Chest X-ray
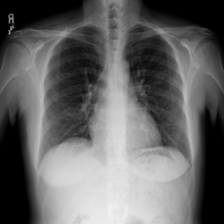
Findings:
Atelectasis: negative
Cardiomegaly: negative
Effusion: positive
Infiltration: negative
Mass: negative
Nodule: negative
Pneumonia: negative
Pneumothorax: negative
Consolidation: negative
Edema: negative
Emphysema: negative
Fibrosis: negative
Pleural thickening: negative
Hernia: negative